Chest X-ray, PA view. Patient: 40 years old, sex M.
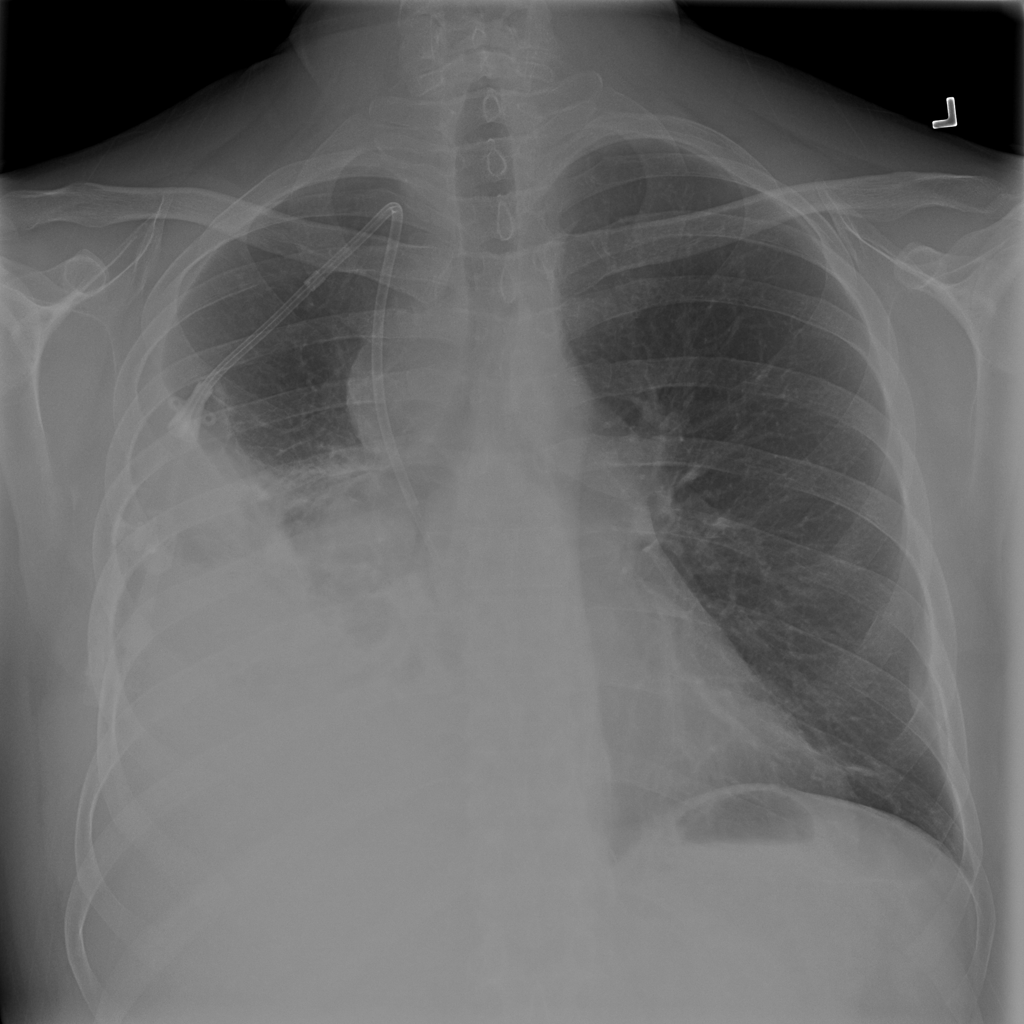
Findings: Effusion